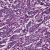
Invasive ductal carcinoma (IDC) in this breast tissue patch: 1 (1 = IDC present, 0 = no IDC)